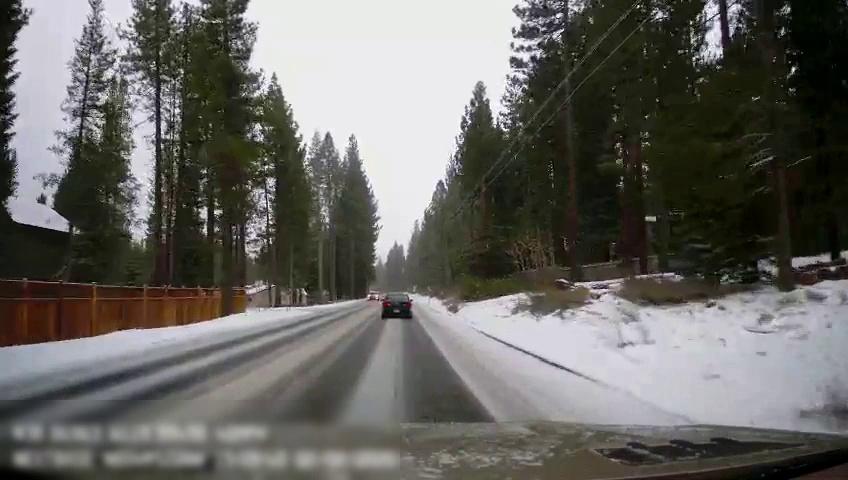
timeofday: Day
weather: Snowy
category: Drivable Space
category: Vehicles | SUV
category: Vehicles | Car
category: Lanes | Current Lane